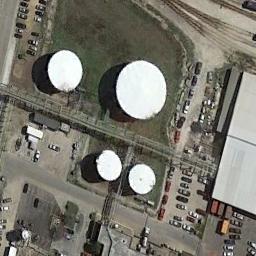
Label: storage_tank